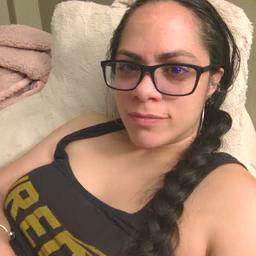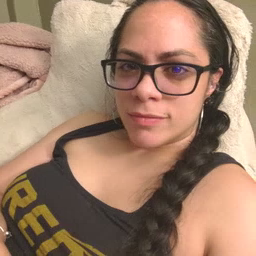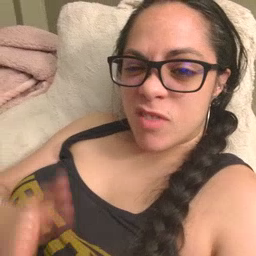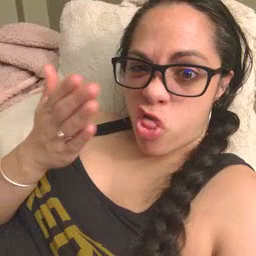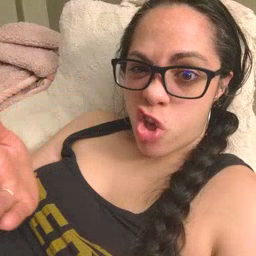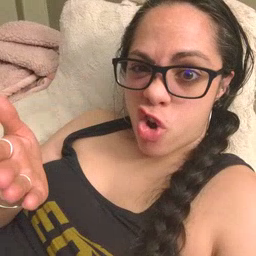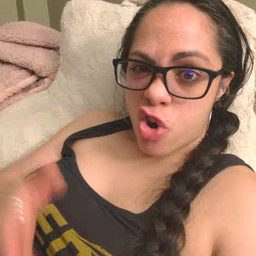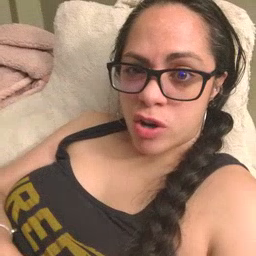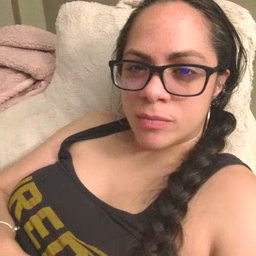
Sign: there